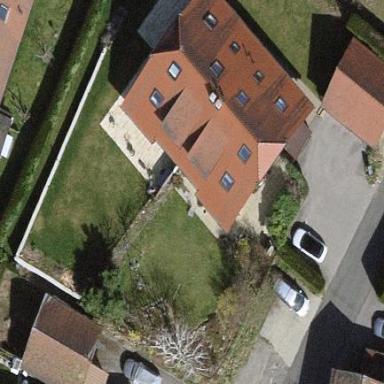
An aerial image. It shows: Simple and straightforward house.